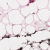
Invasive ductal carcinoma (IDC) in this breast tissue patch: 0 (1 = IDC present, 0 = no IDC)